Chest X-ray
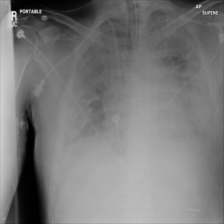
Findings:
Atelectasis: negative
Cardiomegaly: negative
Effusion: negative
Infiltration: negative
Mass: negative
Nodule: negative
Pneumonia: negative
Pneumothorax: negative
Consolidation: negative
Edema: positive
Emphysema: negative
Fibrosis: negative
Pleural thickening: negative
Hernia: negative